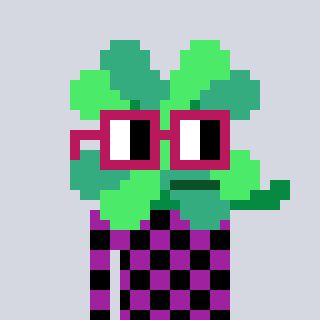
a pixel art character with square dark red glasses, a clover-shaped head and a magenta-colored body on a cool background